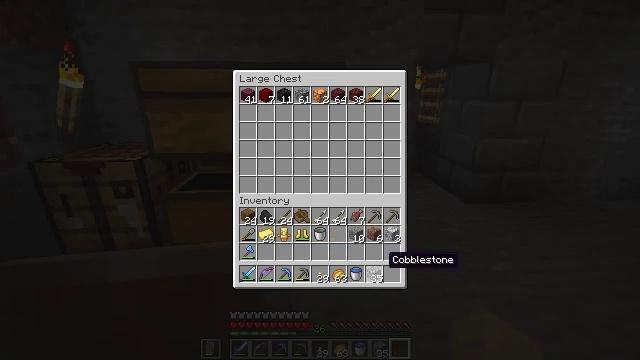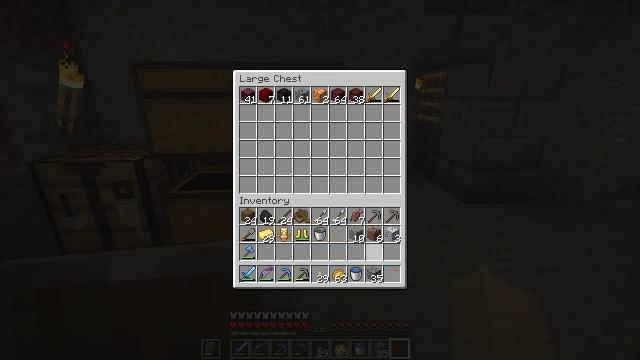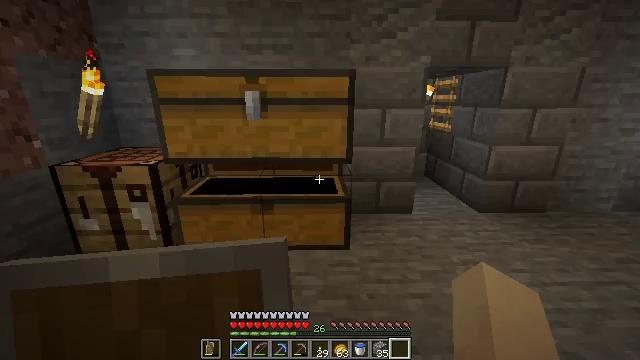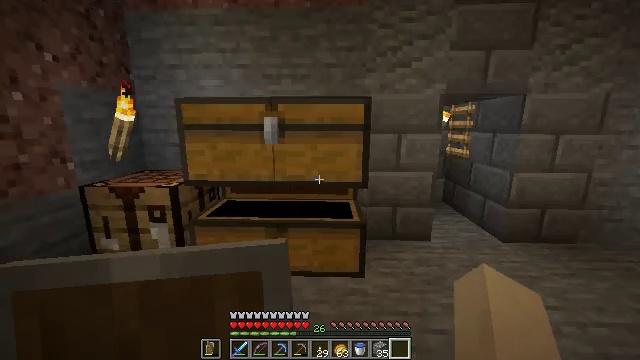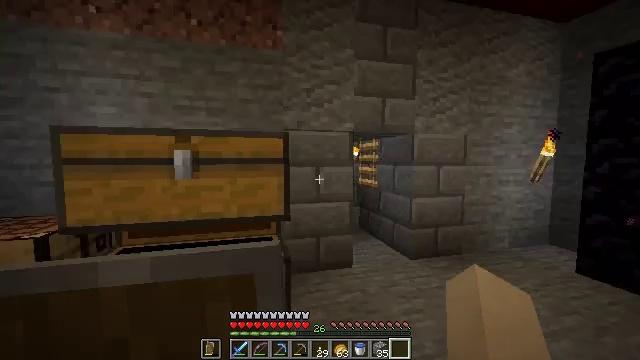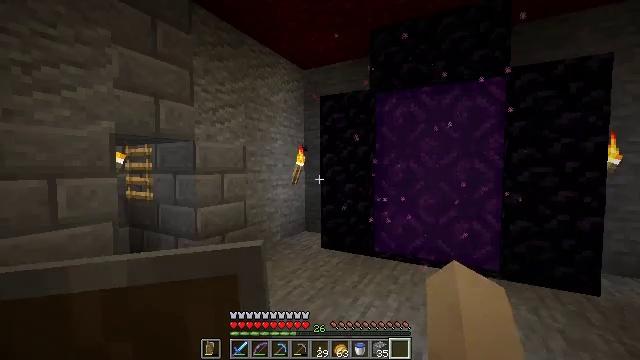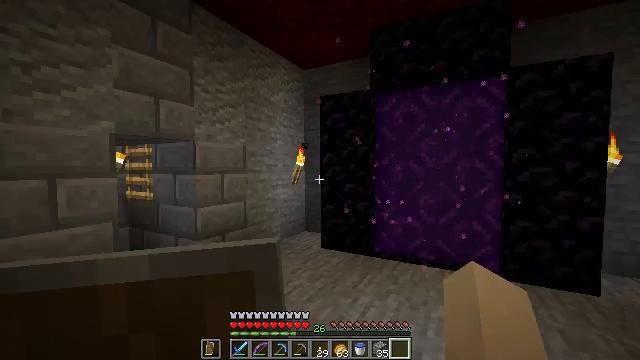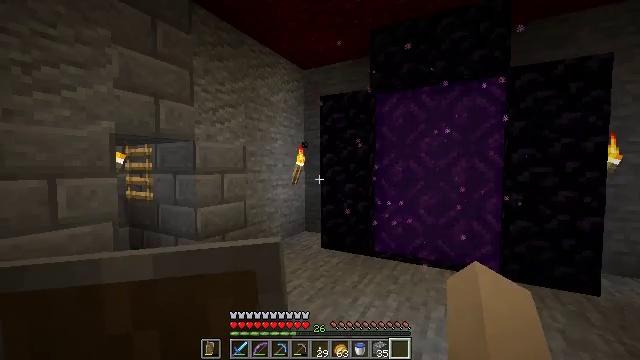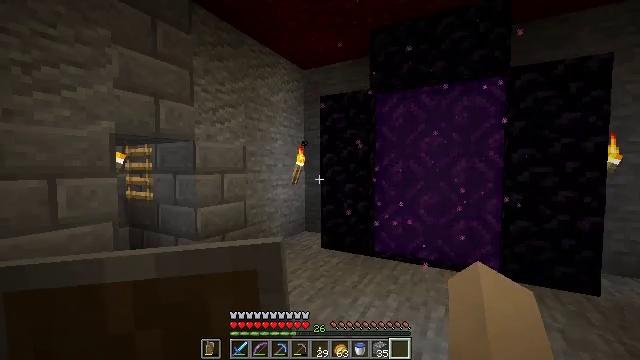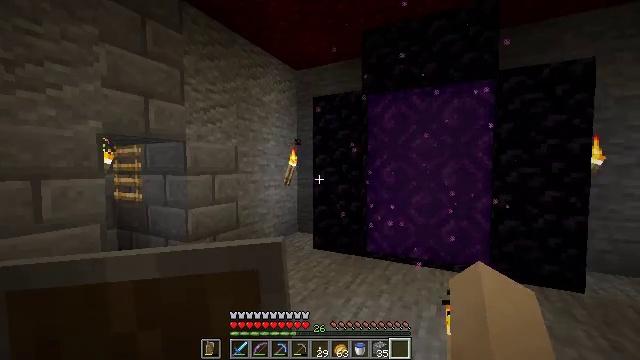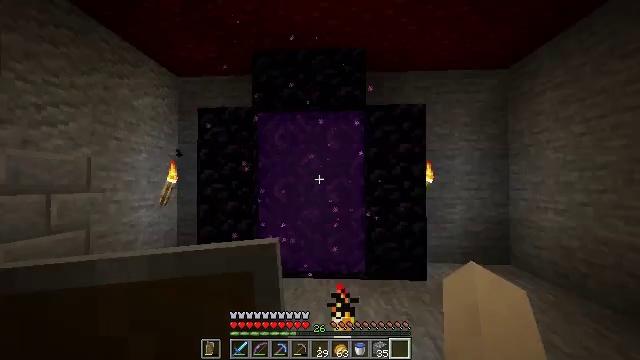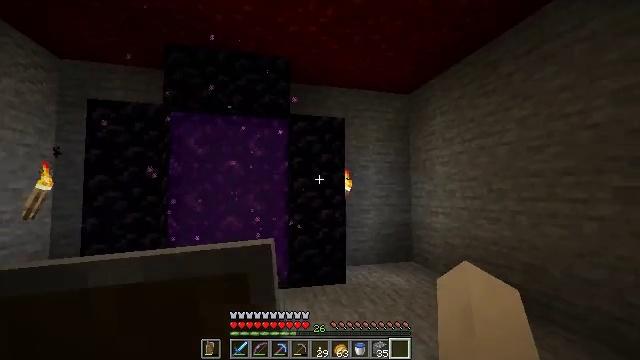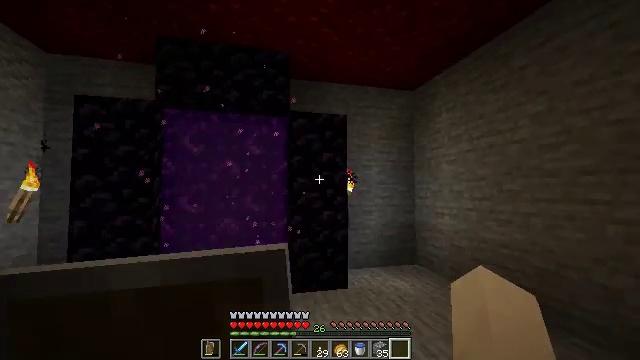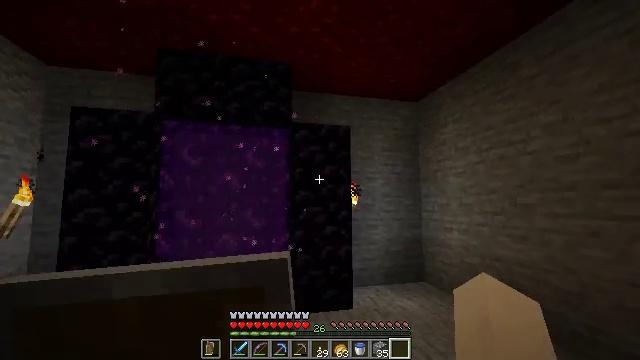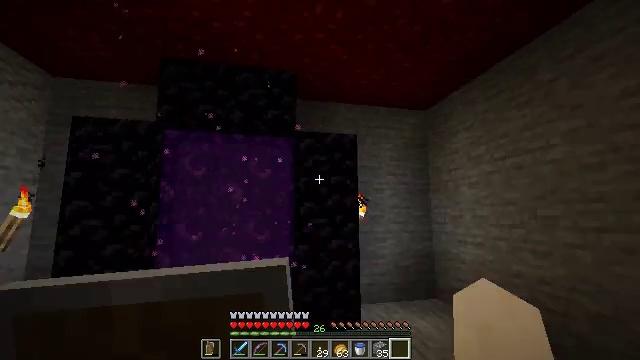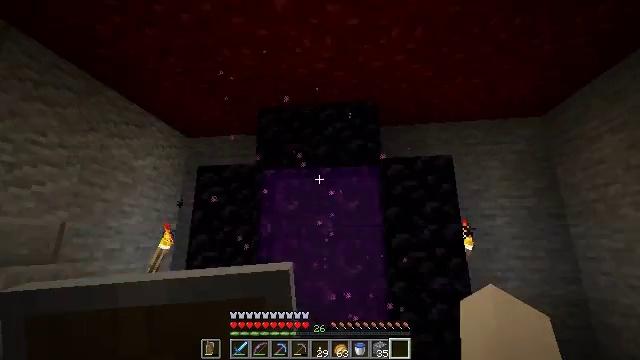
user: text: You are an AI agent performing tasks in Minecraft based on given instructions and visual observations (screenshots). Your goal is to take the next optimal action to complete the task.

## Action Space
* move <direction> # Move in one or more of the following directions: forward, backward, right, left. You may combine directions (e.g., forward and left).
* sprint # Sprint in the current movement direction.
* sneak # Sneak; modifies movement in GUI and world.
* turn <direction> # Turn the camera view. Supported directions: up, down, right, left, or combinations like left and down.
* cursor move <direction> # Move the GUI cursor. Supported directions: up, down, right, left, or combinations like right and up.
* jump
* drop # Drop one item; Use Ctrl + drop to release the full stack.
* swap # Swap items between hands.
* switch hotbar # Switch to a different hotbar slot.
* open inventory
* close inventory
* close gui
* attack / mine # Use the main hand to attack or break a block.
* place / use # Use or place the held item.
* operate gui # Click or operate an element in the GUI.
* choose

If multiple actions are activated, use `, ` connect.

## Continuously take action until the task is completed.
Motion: motion action
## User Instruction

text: Make crimson planks from crimson stems.
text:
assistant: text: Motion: cursor move left and up
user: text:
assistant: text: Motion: cursor move left and up
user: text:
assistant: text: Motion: turn left and up, close gui
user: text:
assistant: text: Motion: turn right and up
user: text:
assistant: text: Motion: turn right and up
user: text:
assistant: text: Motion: no_op
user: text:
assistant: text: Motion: no_op
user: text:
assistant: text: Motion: no_op
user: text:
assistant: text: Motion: turn right
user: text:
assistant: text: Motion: turn right and up
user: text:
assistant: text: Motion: move forward, turn right and up
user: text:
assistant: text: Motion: move forward
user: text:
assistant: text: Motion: move forward, turn up
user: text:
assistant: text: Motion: move forward, turn left and up
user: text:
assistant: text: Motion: move forward, turn left and up
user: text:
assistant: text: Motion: move forward and move right, turn left and down
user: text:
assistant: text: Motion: move forward and move right, turn left and down
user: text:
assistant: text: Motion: move right
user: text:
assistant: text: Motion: move right
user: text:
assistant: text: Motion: move back and move right
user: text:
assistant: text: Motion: move back
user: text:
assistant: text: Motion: move back
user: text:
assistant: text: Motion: move back and move left, turn right and up
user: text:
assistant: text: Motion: move back and move left, turn right and up
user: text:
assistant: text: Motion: move back and move left, turn right and down
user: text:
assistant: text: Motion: move back and move left, turn right and down
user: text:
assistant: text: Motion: move left
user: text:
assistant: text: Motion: no_op
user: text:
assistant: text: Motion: turn right and down
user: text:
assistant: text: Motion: turn right